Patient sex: F
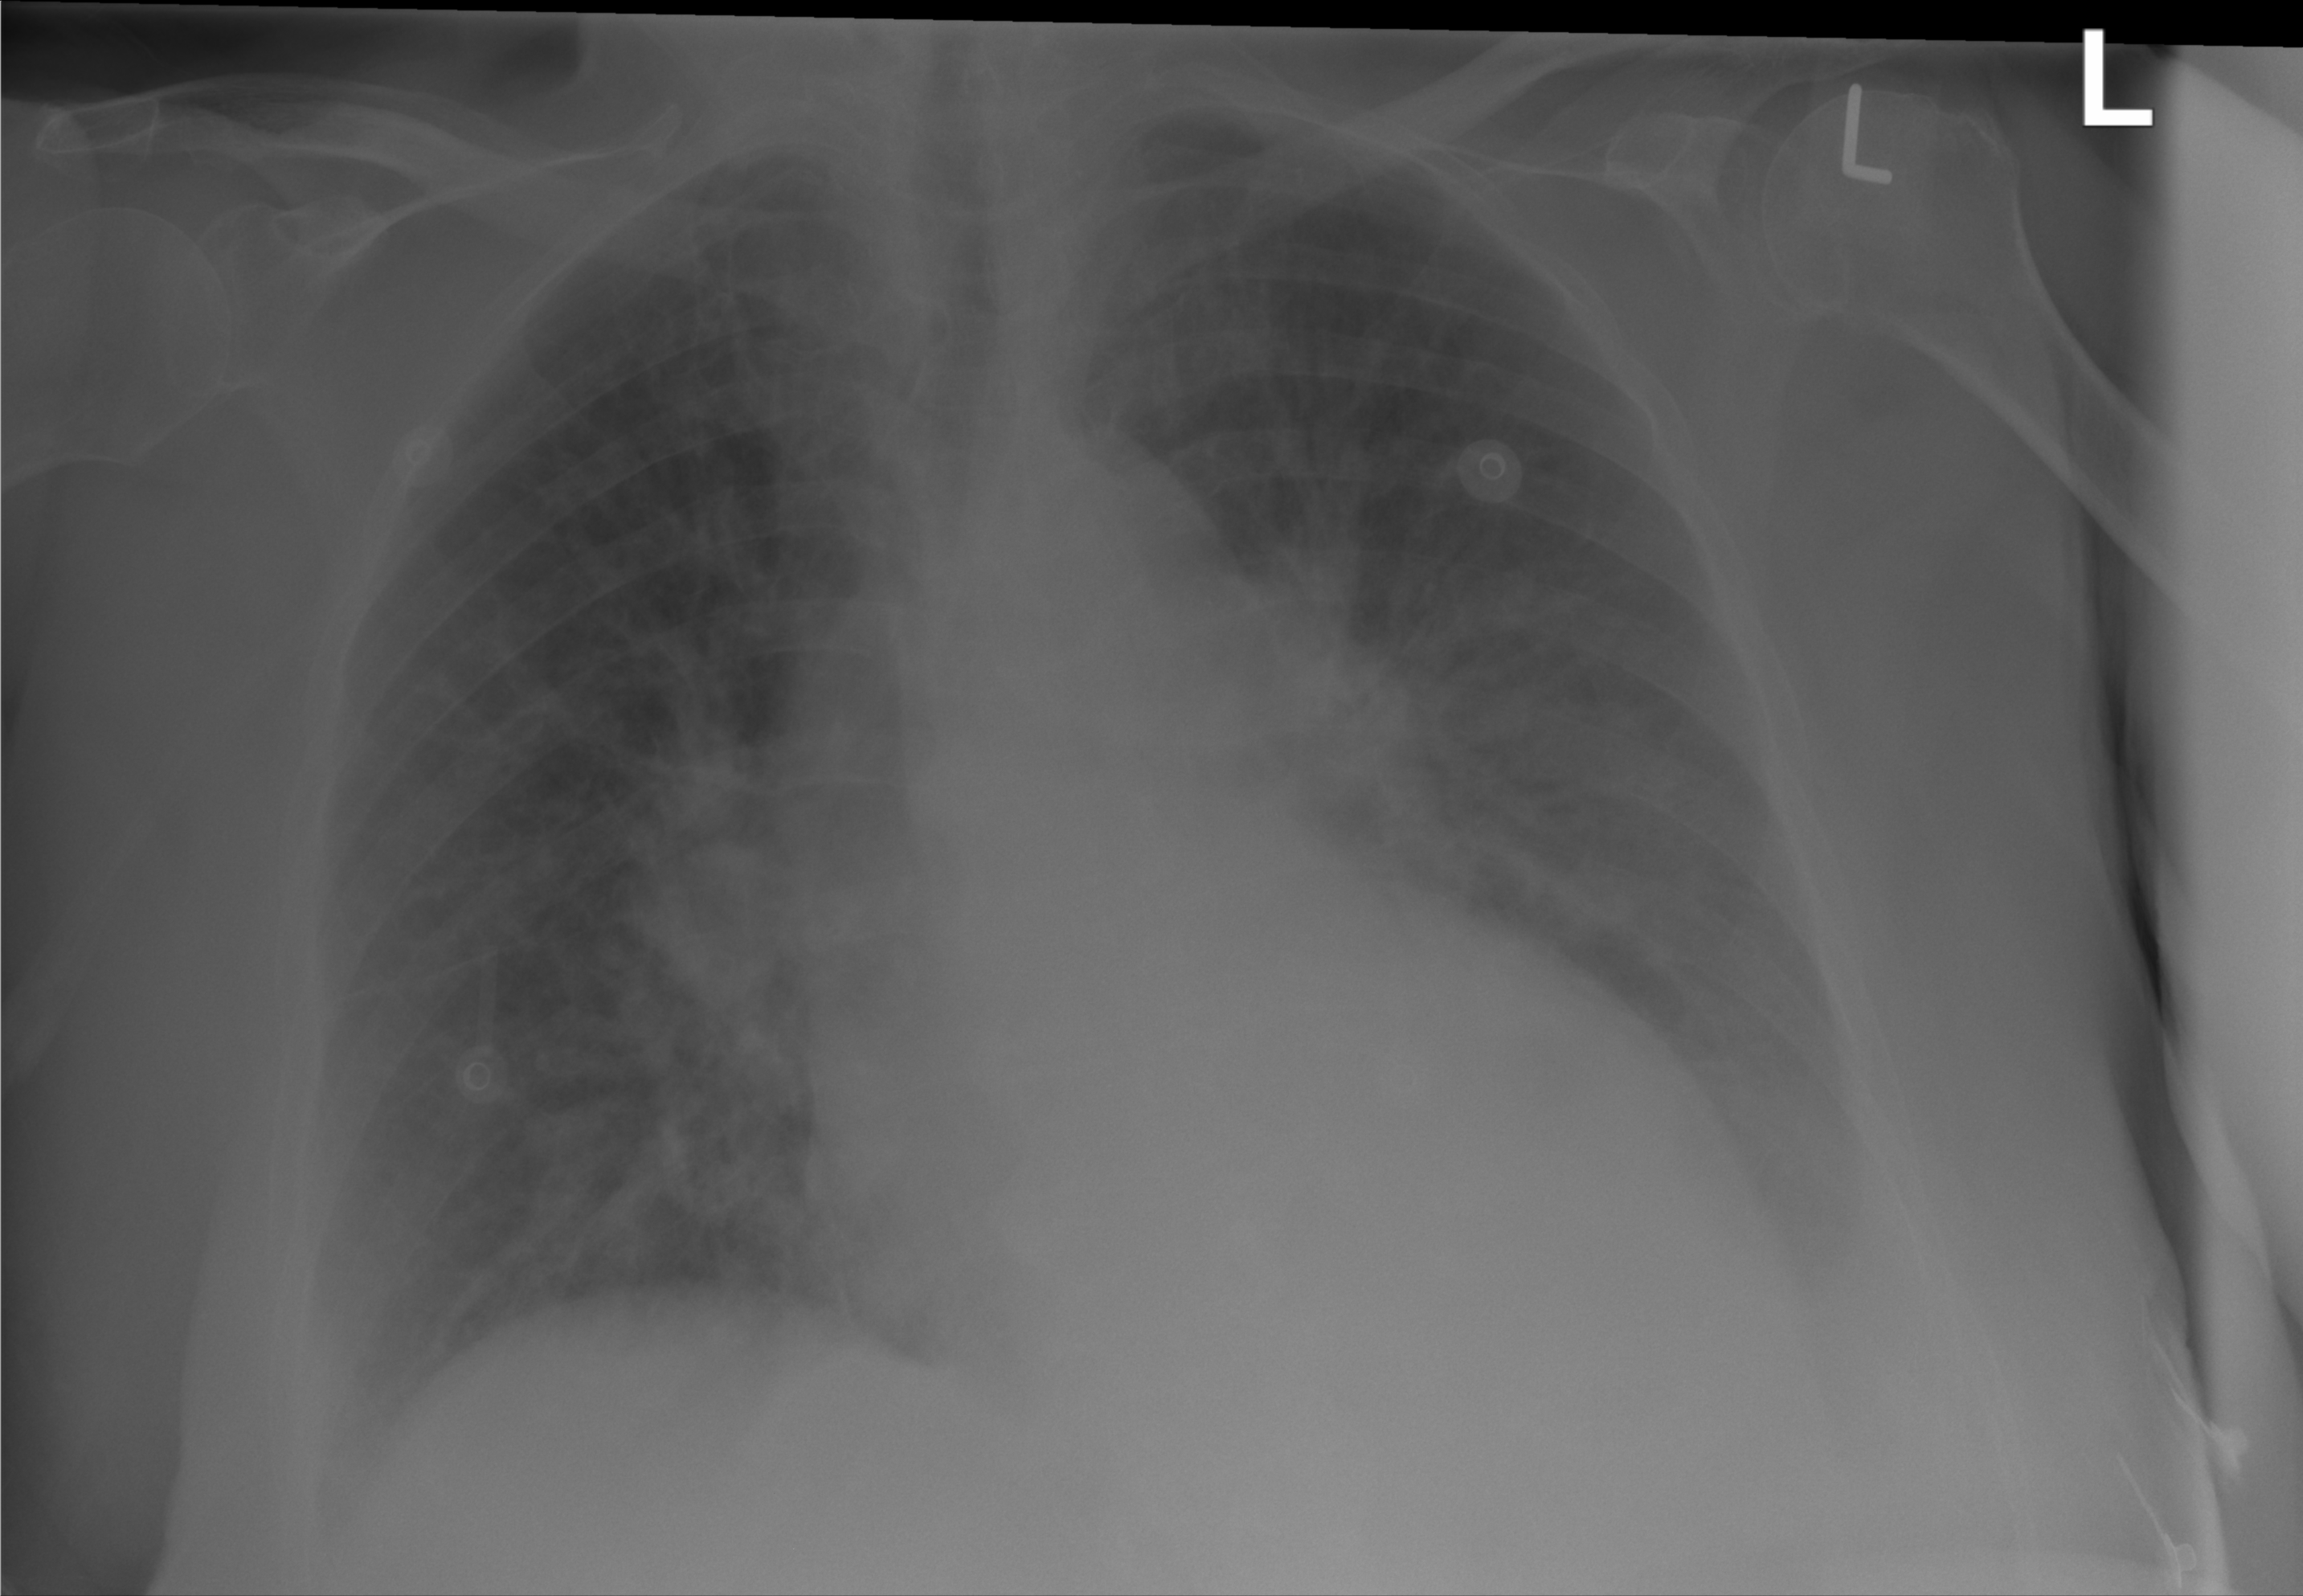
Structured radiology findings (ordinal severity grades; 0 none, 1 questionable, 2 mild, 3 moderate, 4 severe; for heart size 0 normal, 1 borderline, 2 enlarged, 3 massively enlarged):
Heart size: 1
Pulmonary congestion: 2
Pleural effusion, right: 1
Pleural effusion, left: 2
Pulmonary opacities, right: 0
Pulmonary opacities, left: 0
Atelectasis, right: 2
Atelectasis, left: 2